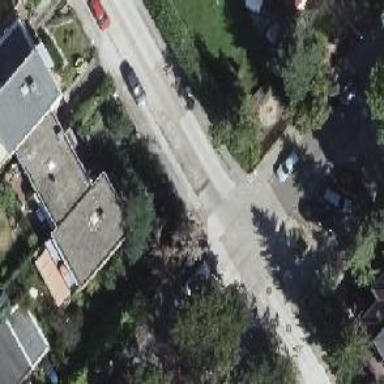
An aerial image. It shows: Residential road with asphalt surface. Both sides have sidewalks.